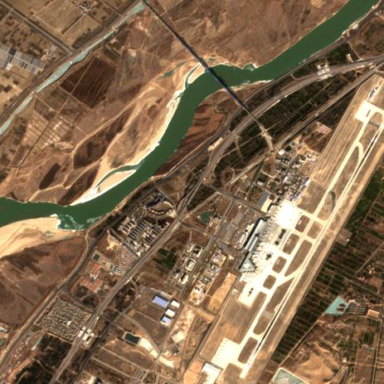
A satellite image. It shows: International airport classified as aerodrome with international status.